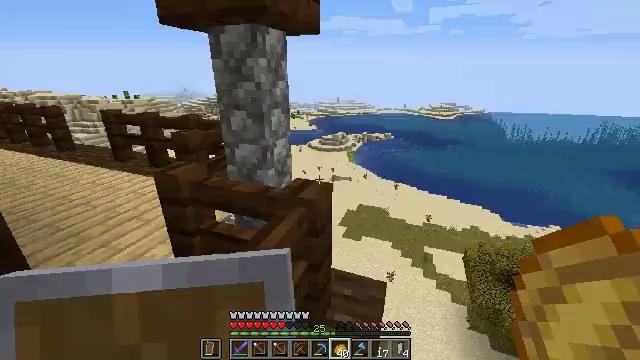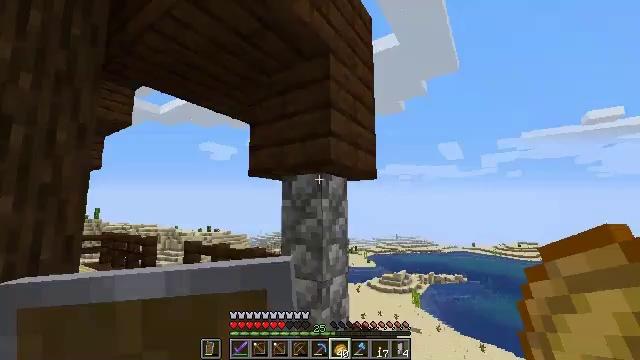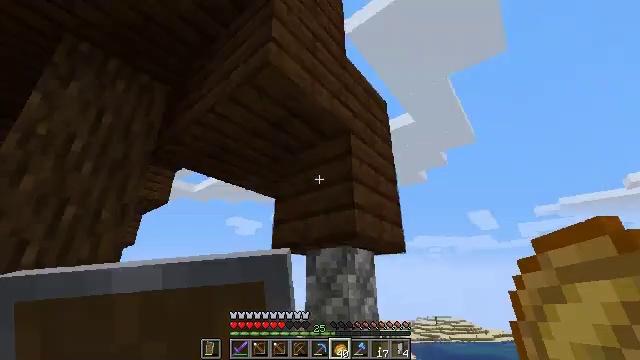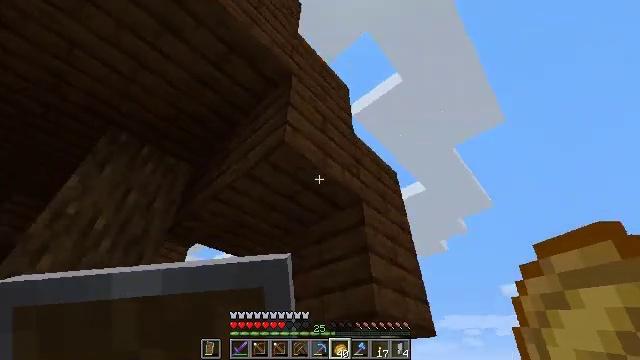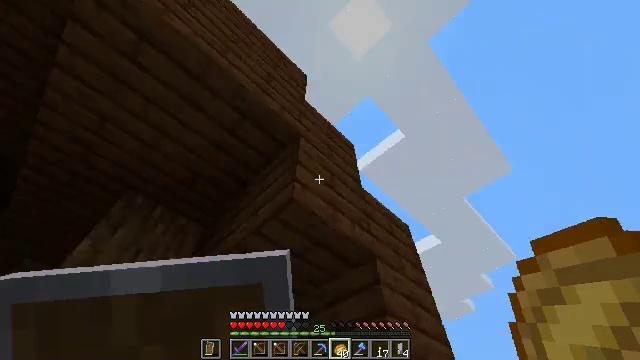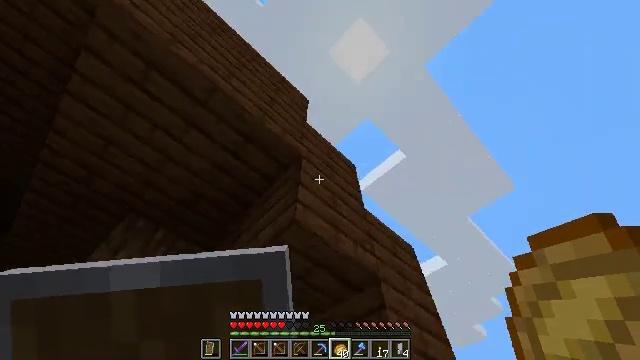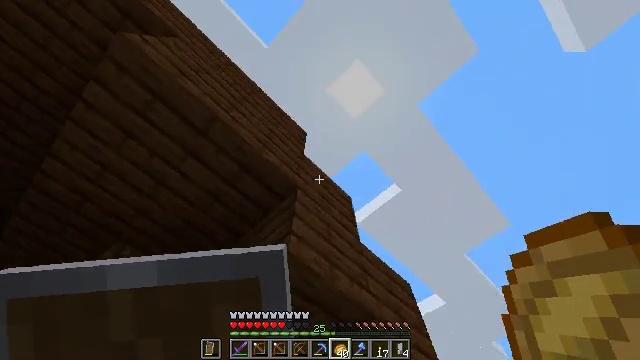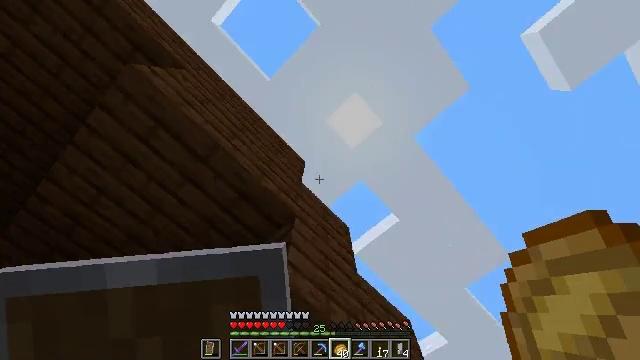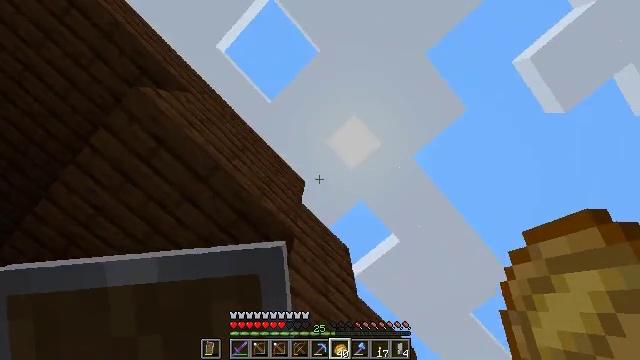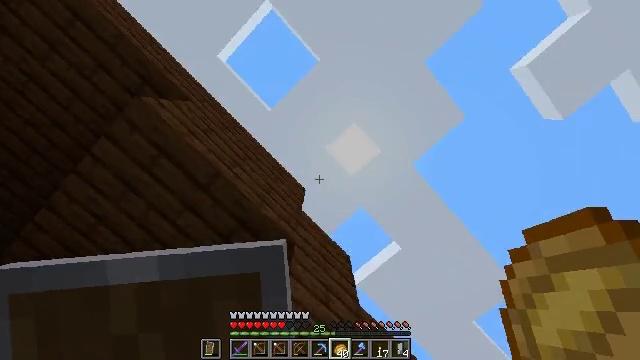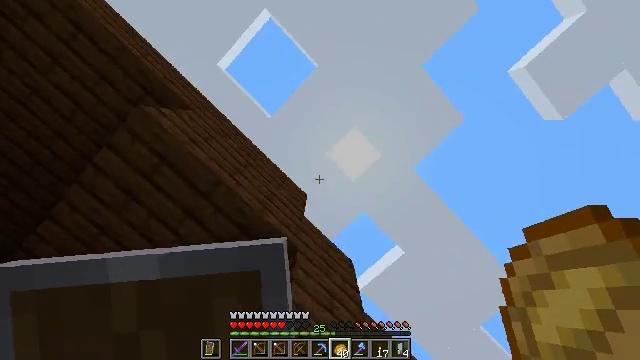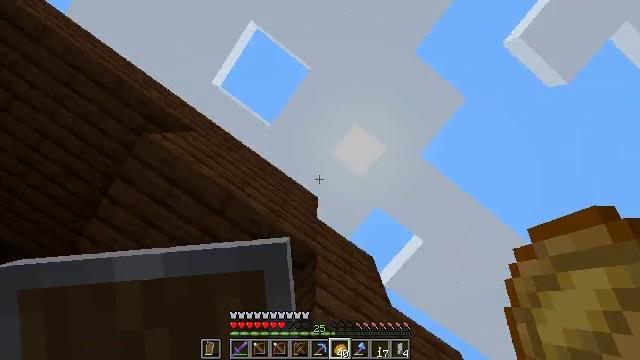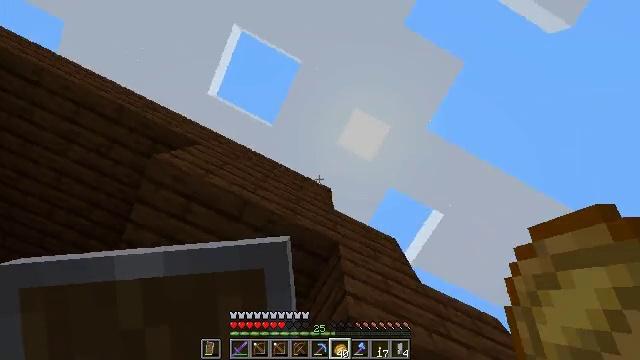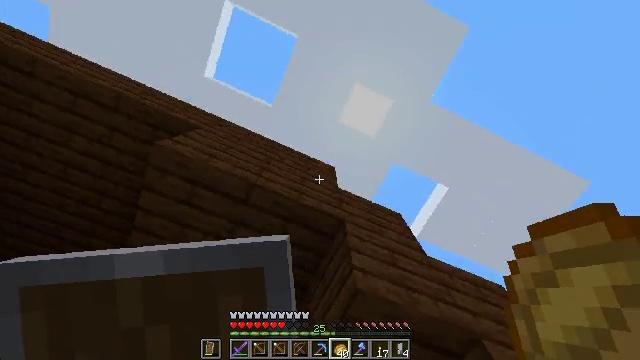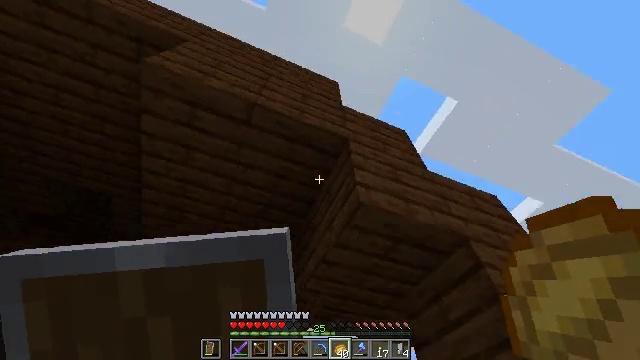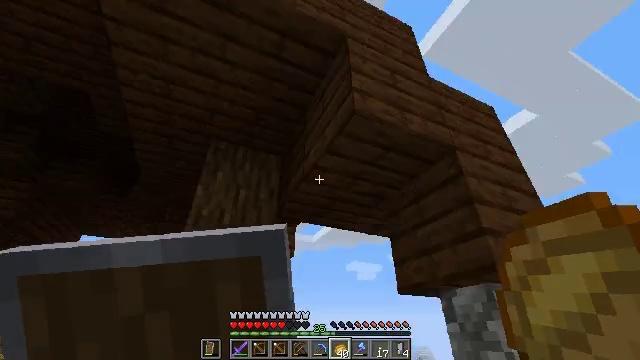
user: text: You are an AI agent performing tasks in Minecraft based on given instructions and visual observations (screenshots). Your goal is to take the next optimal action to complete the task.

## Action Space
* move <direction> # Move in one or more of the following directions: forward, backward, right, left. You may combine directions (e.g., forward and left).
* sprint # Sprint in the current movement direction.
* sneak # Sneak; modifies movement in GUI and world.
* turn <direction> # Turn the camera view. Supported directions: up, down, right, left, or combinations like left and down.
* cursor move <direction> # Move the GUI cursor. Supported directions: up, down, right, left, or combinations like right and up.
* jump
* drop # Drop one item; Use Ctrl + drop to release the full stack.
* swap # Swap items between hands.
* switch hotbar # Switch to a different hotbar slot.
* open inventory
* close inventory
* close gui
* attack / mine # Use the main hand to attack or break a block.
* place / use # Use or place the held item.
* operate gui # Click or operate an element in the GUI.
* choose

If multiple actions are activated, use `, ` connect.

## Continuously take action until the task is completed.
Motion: motion action
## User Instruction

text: Collect the white wall banner by attacking it.
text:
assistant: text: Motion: turn left and up
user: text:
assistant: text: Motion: turn left and up
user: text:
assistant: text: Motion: turn left and up
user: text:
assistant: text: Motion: turn left and up
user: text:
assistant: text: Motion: turn up
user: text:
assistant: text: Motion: turn right and up
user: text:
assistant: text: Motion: turn right and up
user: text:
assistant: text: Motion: turn up
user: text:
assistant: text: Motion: turn up
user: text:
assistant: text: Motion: turn left and up
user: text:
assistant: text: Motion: turn left
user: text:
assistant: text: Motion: turn left and down
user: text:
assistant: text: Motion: turn left and down
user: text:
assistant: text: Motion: turn left and down
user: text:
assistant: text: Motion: turn right and down
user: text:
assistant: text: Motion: turn right and down
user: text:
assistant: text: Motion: turn right and down
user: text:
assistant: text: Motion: turn right and down
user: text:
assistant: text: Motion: turn right and down
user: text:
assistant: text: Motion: turn right and down
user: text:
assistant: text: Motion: turn right and down
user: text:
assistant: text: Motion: turn right and down
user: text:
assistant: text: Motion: turn right and down
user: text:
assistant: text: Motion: turn down
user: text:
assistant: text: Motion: turn down
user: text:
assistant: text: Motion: turn down
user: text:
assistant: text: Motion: move forward, turn down
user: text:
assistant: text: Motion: move forward, turn down
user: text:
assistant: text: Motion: move forward, turn left and down
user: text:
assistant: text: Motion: move forward, turn left